Question: I have a pdf file, where:
- - -
Here is  from Signatures panel
How validate pdf integrity with iText 5? I want to detect, that someone change document after timestamp (between Rev.1 and Rev.2, or after Rev. 2).
Is it possible with iText 5 detect document changes which way as Adobe Acrobat this evaluates, as shown in the screen:
- -
Pseudo JAVA code below, always returns for Rev.1 timestampField
'''
PdfReader reader = new PdfReader("C:/tstEditSign.pdf");
AcroFields acro = reader.getAcroFields();
PdfPKCS7 pkcs7 = acro.verifySignature("timestampField");
System.out.println("Integrity check OK? " + pkcs7.verify());
'''
Thanks for any help or hint, how to resolve this issue.
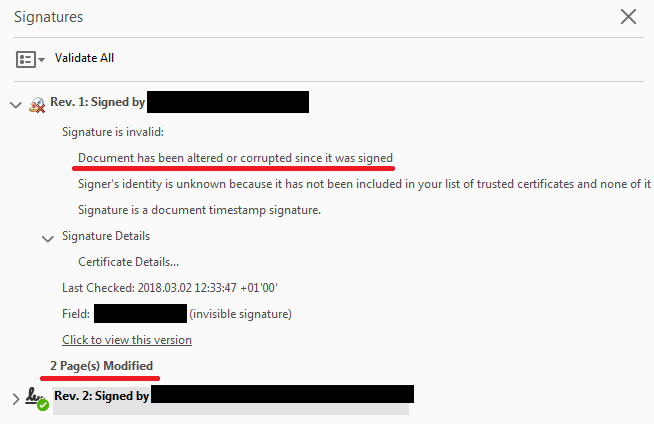
Answer: Please be aware that there two ways the integrity of an integrated PDF signature can be violated:
- -
iText can recognize the first type of change (using code like your pseudocode) but it cannot out of the box differentiate allowed and disallowed changes in incremental updates.
### Backgrounds
<URL>
A PDF with multiple signatures has a structure like in this image: The signature in the original version, signature1, only signs the bytes of this original version. signature2 then signs the original version plus the changes for version 2 etc. <URL>
But according to the PDF specifications only a limited set of changes are allowed to be applied by the later versions, and this set of changes can depend on properties of the original signature. <URL>
Your code, in particular the 'pkcs7.verify()', only checks whether a signature still correctly signs the bytes it applies to. It does not check, though, whether the kind of changes introduced by later additions are allowed by the first signature.
Actually I'm not aware of any non-Adobe software executing that check, and even Adobe's checks are not perfect: They are biased towards recognizing allowed changes only if they are applied in a way akin to how Adobe software would have applied it. This sometimes results in contradicting statements, e.g. both
- -
in
<URL>
### Implementing a check for (dis)allowed changes
While iText does not offer this check out of the box, it does offer you a base framework upon which you can try and implement it yourself. In particular you can retrieve each complete signed revision of the document and compare their structures on the level of simple PDF objects.
Unfortunately the allowed and disallowed changes are described only in terms of how the document looks like in a viewer or which behaviors it has, not in terms of which exact low level object additions are allowed. This will make the endeavor highly non-trivial.